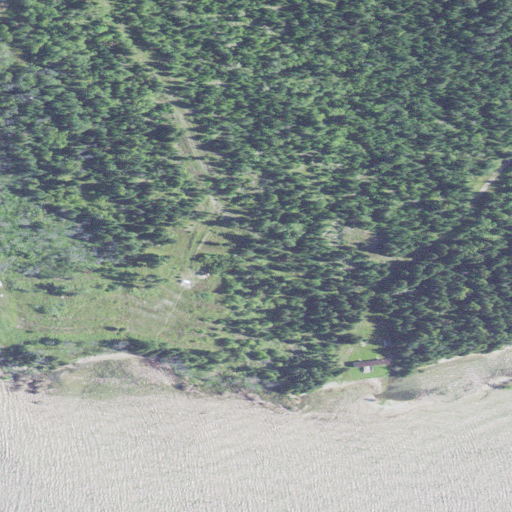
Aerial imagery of cape in Michigan named Anderson Point containing shrub, open water, evergreen forest, barren land, mixed forest, grassland, low intensity development, open development, and pasture